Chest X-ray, PA view. Patient: 31 years old, sex F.
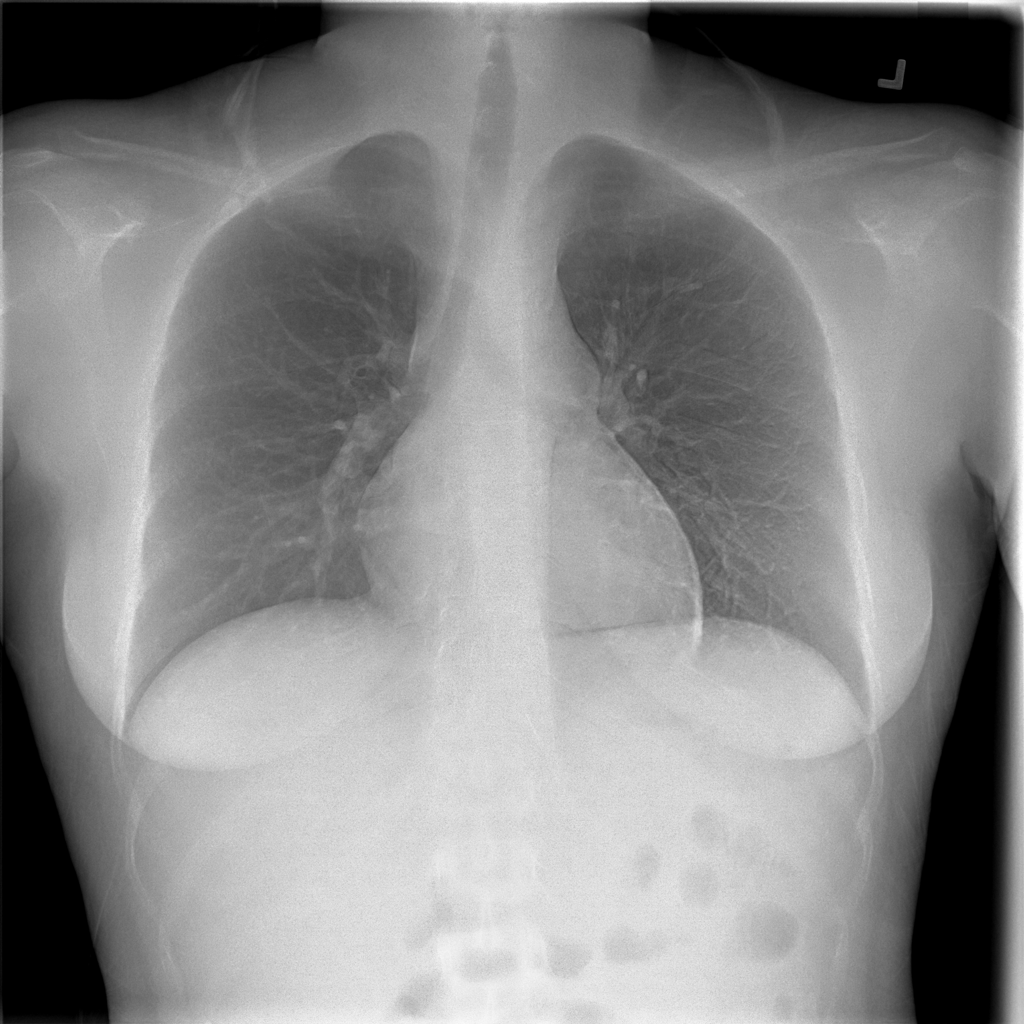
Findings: No Finding